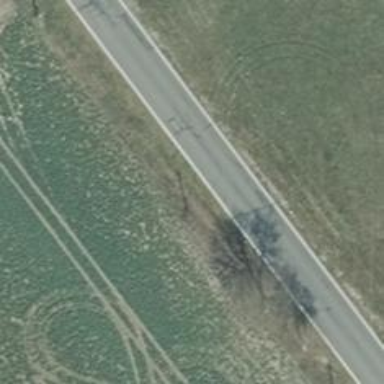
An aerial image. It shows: Tertiary road with asphalt surface.